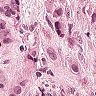
Metastatic tissue present: yes